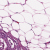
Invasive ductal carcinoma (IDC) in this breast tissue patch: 0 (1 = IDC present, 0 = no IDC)